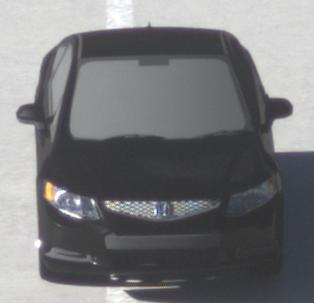
Make: Honda
Model: Civic Limousine 1.8
Detailed model: Civic (IX) Limousine
Model produced from: 2014/05
Model produced until: 2017/06
Doors: 4
Color: black
Road condition: dry road
Daytime: morning or afternoon
Contrast: high contrast